Question: I have a pandas DF which looks like this:
[dataframe image]

And I want to add a date column here which goes from '2019-01-01' to '2019-12-01' since each row here is a month's observation. Is there a simple command that can get this job done? So far I have tried
'''
pd.date_range(start='2019-01-01', end='2020-01-01', freq='M')
'''
but this throws an error saying:
> Length of values (12) does not match length of index (6876)
I am looking for something that looks like:
'''
state1 district1 2019-01-01
state1 district1 2019-02-01
...
state1 district1 2019-12-01
state1 district2 2019-01-01
state1 district2 2019-02-01
...
'''
Even though I know this is a possible solution, I strongly want to avoid splitting this into several 12 row data frames and (left) joining the date column to each of them.
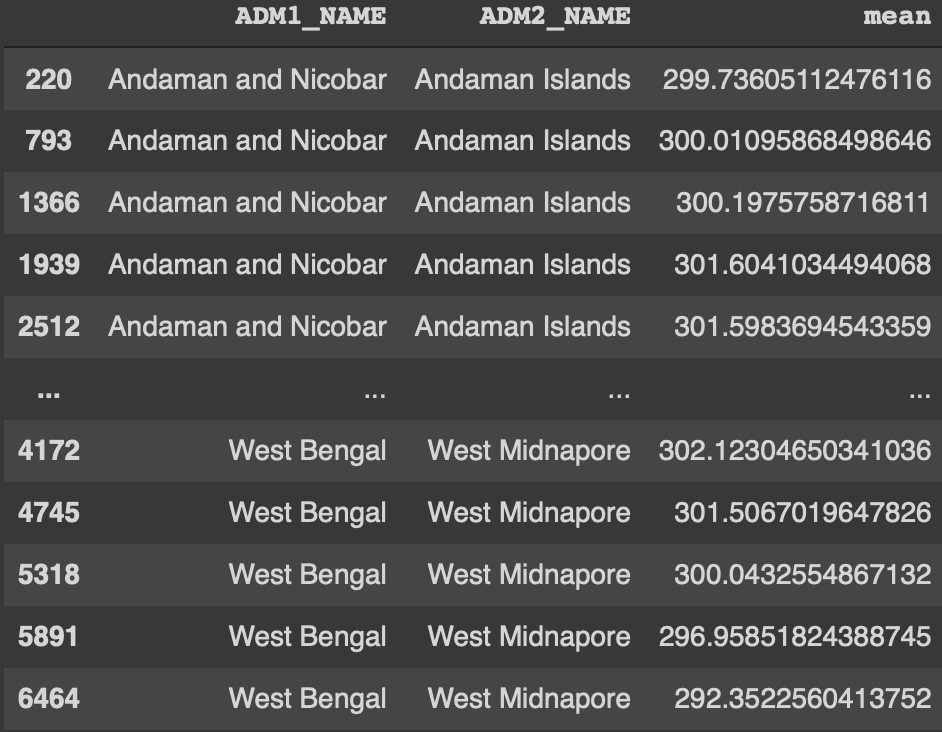
Answer: A somewhat stringent implementation would be
'''
# dictionary of index -> month
months = dict(enumerate(pd.date_range(start='2019-01-01', periods=12, freq='MS')))
# Now create an enumeration of each item and map it to its month
df['month'] = df.groupby("ADM2_NAME").transform("cumcount").map(months)
'''
If the dataframe is very long, I would work with 'pd.merge' instead for higher performance, but that requires some more effort to retain the order of the input, and I don't think it's required to have a more advanced solution.
Note I'm using 'freq="MS"' to get the first of every month.